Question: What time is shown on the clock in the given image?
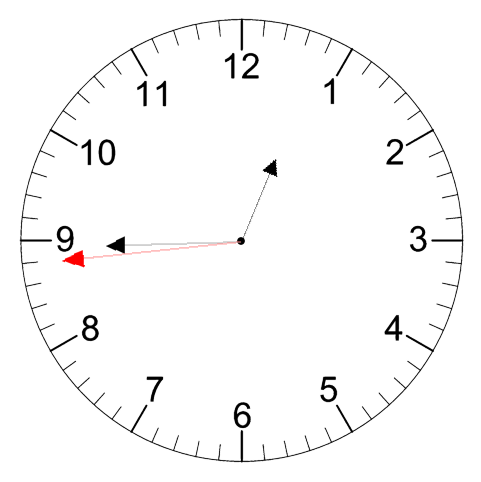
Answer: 12:44:44